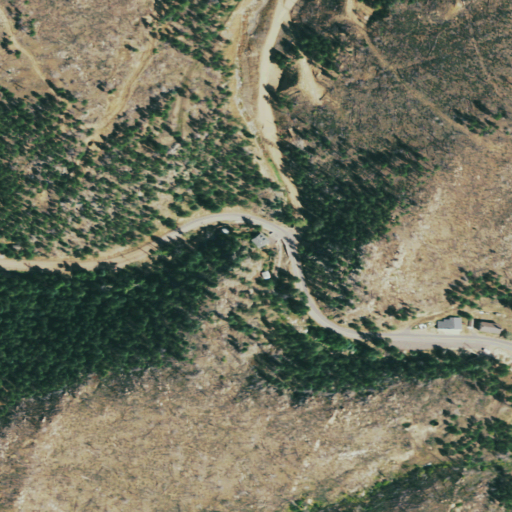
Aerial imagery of valley in Colorado named Ingram Gulch containing shrub, evergreen forest, grassland, and open development